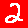
Digit: 2